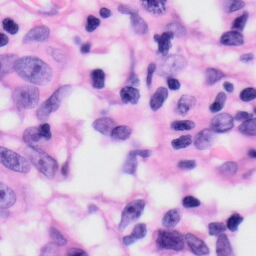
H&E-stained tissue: Skin